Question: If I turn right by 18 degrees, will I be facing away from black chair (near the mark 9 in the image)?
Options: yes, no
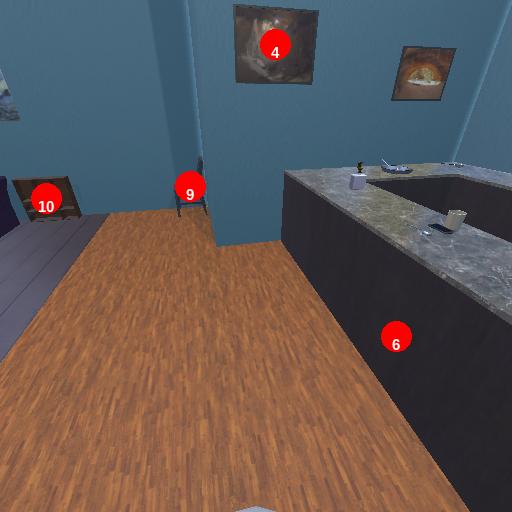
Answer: yes